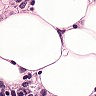
Metastatic tissue present: yes